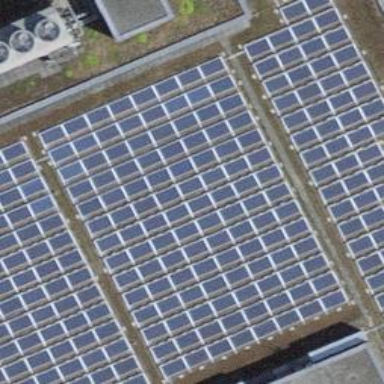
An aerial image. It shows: Solar power generator.